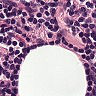
Metastatic tissue present: no